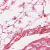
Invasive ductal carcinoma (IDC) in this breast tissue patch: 0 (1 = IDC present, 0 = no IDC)